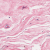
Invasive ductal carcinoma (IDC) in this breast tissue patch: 0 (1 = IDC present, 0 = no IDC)